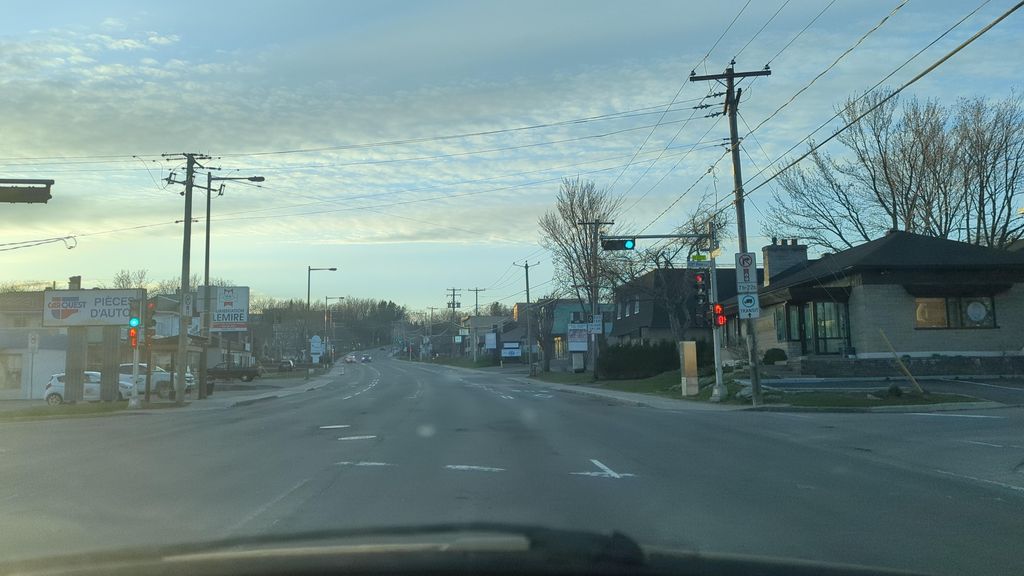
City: quebec_city